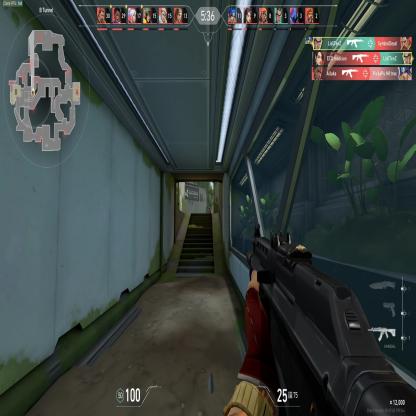
Label: enemy